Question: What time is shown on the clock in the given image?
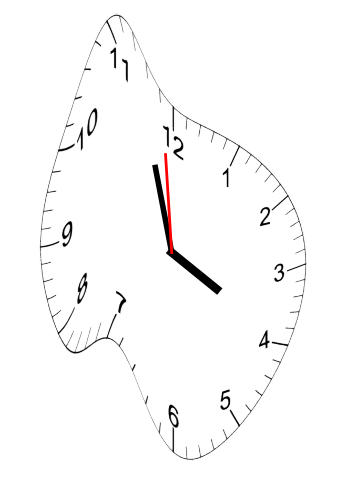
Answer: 03:56:59